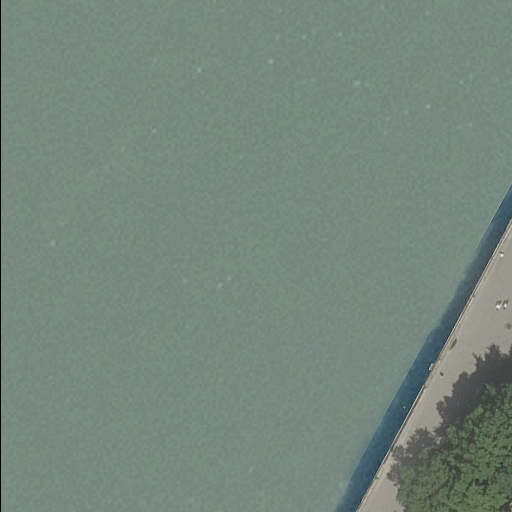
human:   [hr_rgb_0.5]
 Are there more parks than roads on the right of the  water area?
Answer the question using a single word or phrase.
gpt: no

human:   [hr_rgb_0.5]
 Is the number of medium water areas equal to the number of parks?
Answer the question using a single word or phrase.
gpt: no

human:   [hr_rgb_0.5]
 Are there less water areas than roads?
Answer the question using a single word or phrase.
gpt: no

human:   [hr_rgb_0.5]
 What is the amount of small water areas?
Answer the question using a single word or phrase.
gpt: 0

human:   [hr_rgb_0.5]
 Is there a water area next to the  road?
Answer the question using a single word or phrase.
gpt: yes

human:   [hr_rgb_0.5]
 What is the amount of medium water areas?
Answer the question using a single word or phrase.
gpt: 0

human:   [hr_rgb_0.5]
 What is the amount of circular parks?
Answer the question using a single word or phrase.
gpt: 0

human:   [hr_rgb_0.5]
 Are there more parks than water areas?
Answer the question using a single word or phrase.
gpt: no

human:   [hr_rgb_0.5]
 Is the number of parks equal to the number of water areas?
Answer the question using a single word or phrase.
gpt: yes

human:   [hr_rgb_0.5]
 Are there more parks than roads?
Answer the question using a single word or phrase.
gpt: no

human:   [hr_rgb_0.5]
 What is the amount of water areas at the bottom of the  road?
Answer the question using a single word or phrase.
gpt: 0

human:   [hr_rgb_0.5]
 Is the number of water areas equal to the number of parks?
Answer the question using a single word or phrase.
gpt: yes

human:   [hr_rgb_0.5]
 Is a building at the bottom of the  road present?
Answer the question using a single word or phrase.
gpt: no

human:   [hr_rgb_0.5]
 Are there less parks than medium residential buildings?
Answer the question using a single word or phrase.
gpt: no

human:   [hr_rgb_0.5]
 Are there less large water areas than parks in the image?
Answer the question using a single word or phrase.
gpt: no

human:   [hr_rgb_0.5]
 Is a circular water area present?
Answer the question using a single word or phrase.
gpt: no

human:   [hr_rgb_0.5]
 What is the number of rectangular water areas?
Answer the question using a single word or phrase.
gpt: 1

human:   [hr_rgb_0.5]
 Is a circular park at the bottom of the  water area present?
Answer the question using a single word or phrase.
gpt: no

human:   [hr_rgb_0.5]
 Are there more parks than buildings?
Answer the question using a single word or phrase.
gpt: yes

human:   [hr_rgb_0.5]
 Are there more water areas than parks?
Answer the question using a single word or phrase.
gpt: no

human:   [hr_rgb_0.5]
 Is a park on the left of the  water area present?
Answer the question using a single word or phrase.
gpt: no

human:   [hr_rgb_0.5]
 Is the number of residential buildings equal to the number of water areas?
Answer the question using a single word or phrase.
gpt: no

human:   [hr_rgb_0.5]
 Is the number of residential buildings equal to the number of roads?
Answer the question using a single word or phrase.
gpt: no

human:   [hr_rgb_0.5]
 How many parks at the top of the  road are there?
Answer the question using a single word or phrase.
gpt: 1

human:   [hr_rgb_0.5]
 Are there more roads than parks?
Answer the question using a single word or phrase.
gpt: no

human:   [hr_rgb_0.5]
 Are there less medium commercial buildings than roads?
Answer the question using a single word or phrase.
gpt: yes

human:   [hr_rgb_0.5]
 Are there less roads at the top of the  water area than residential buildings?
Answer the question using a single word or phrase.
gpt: no

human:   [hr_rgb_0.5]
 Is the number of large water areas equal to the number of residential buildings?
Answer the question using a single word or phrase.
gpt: no

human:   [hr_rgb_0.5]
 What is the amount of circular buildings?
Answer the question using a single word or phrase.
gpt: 0

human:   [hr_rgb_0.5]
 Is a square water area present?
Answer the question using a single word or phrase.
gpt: no

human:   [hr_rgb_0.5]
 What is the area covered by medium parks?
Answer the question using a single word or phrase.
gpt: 0m2

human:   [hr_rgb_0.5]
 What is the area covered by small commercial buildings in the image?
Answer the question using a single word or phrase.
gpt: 0m2

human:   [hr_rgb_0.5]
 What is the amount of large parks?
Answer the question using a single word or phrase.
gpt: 1

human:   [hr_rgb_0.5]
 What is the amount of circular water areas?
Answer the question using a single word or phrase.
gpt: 0

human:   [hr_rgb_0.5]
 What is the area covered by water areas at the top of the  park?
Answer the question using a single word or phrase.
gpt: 0m2

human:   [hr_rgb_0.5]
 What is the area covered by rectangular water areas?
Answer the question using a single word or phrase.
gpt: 9632m2